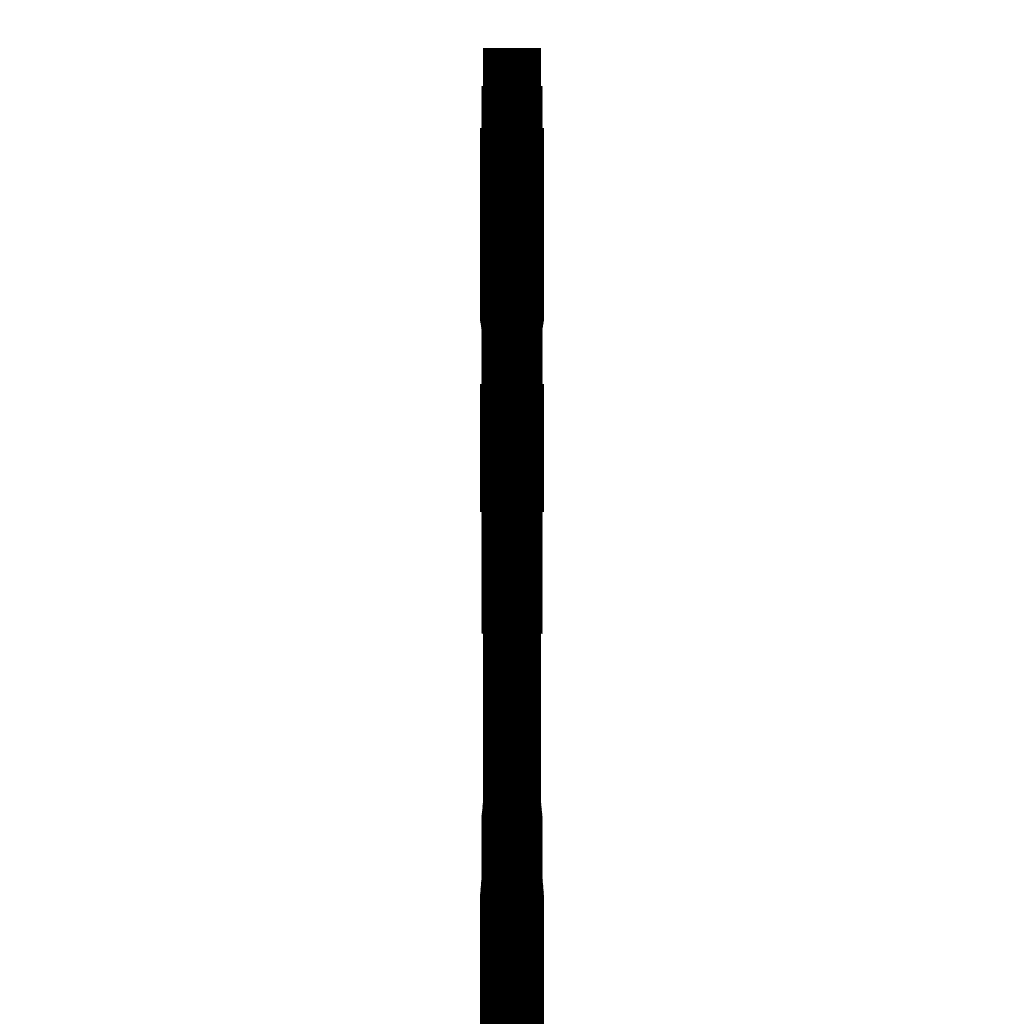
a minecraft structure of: Fleaman fromCastlevania 1 bad low quality